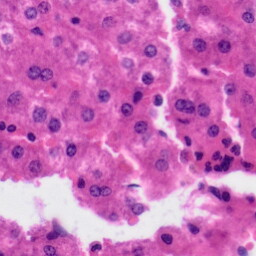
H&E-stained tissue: Liver